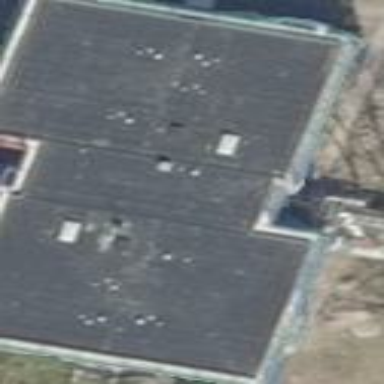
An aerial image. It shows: Detached building with flat roof colored dark grey.